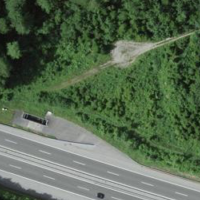
EUNIS habitat code: 57
Species observed at this site:
Milvus milvus